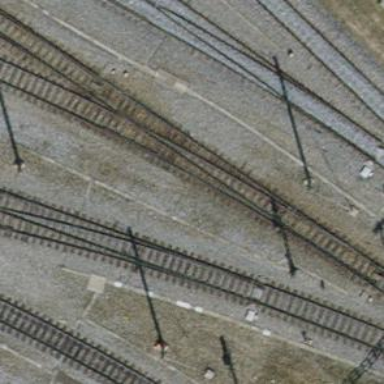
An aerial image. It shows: Railway switch.